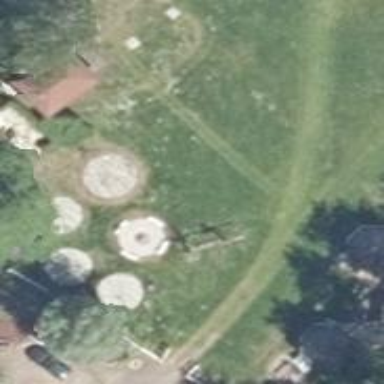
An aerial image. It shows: Playground area for leisure activities on the land.